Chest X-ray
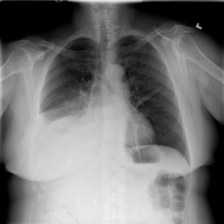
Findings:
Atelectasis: positive
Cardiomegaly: negative
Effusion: positive
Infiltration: negative
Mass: positive
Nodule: positive
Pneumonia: negative
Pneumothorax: negative
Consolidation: positive
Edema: negative
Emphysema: negative
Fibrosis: negative
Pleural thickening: negative
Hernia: negative